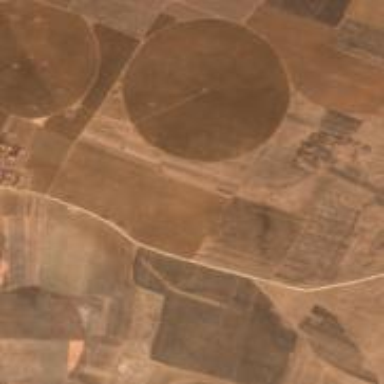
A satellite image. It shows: Farmland with pivot irrigation system.